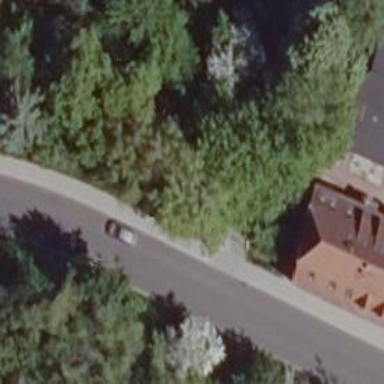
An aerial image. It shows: Footway along the road.